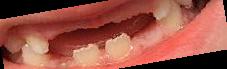
Condition: hypodontia